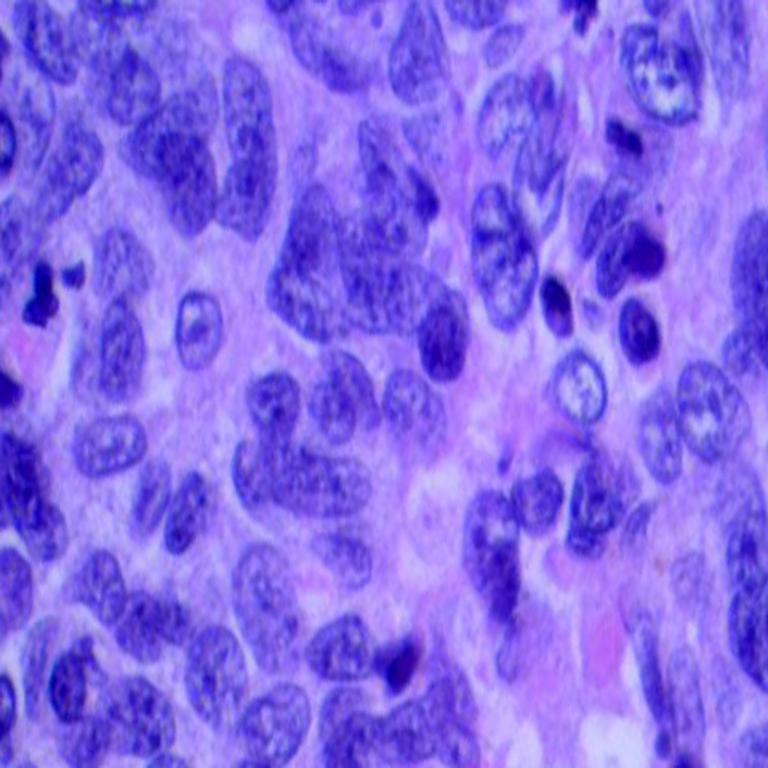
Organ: lung
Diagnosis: squamous carcinomas